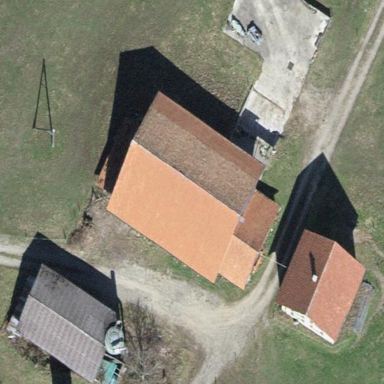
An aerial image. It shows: Farmyard area.